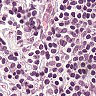
Metastatic tissue present: no